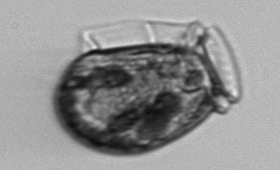
Label: Dinophysis_acuminata